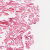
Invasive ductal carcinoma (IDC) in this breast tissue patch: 0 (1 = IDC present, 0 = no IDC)